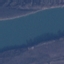
Land use / land cover class: River